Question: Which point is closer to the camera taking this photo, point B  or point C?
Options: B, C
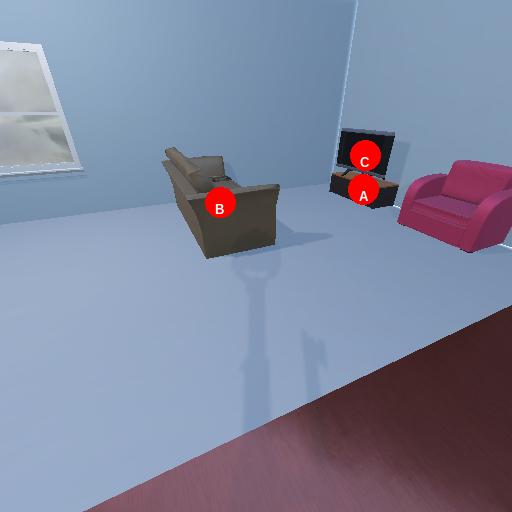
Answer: B